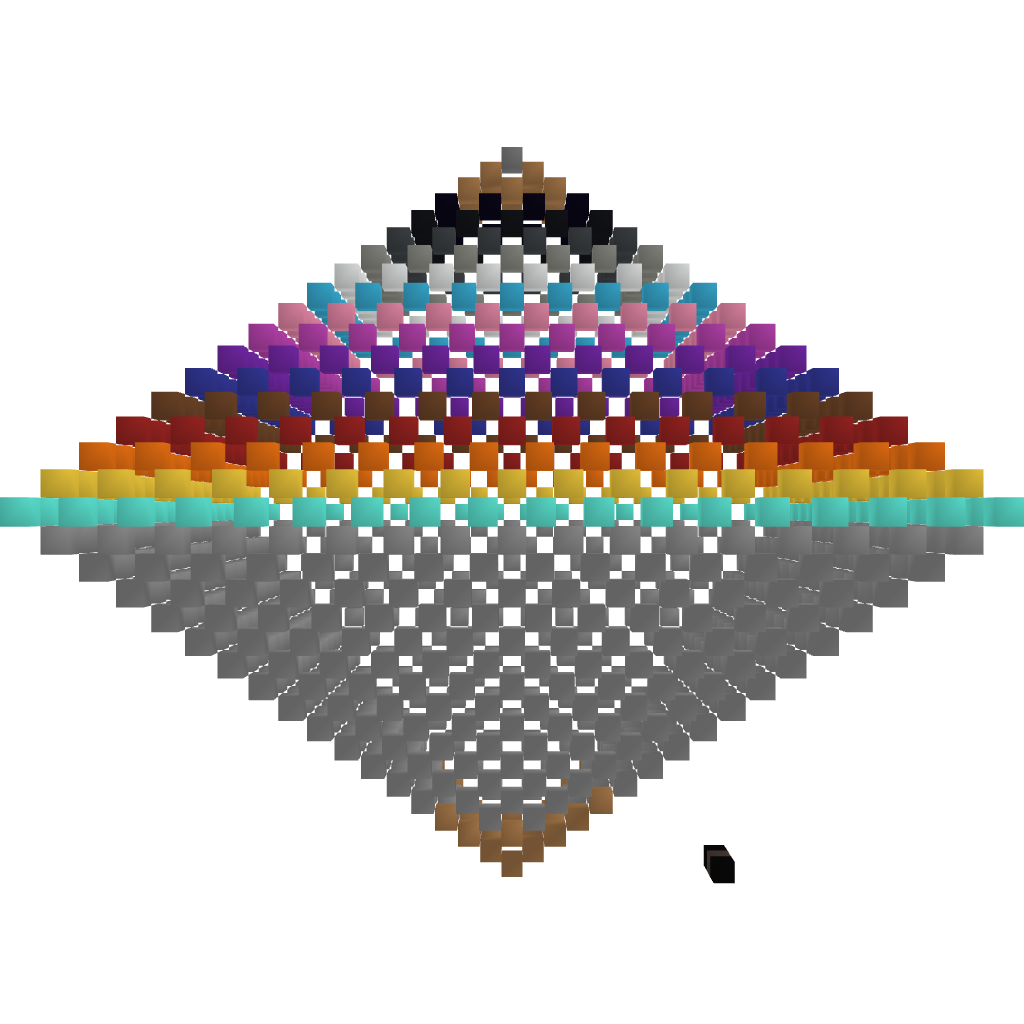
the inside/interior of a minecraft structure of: Artistic Rainbow Pyramid